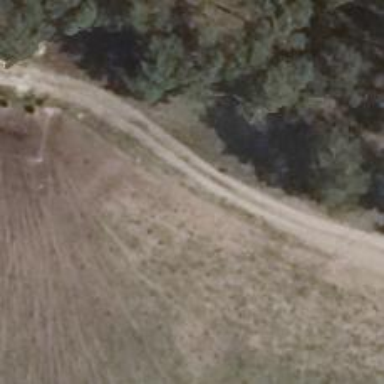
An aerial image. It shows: Track road with grade4 tracktype.